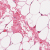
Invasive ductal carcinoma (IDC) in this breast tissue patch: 0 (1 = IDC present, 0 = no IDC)